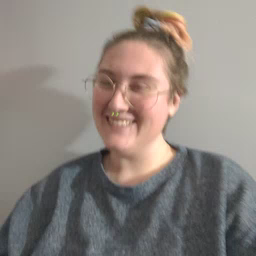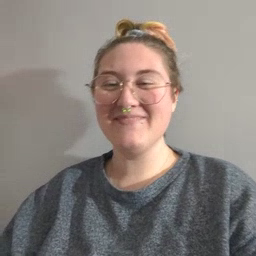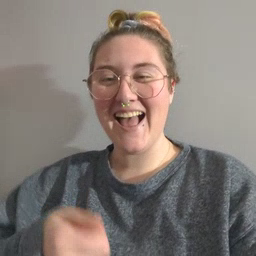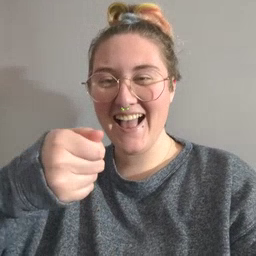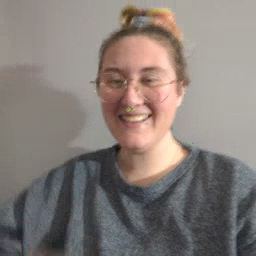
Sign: hide